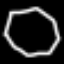
Label: octagon